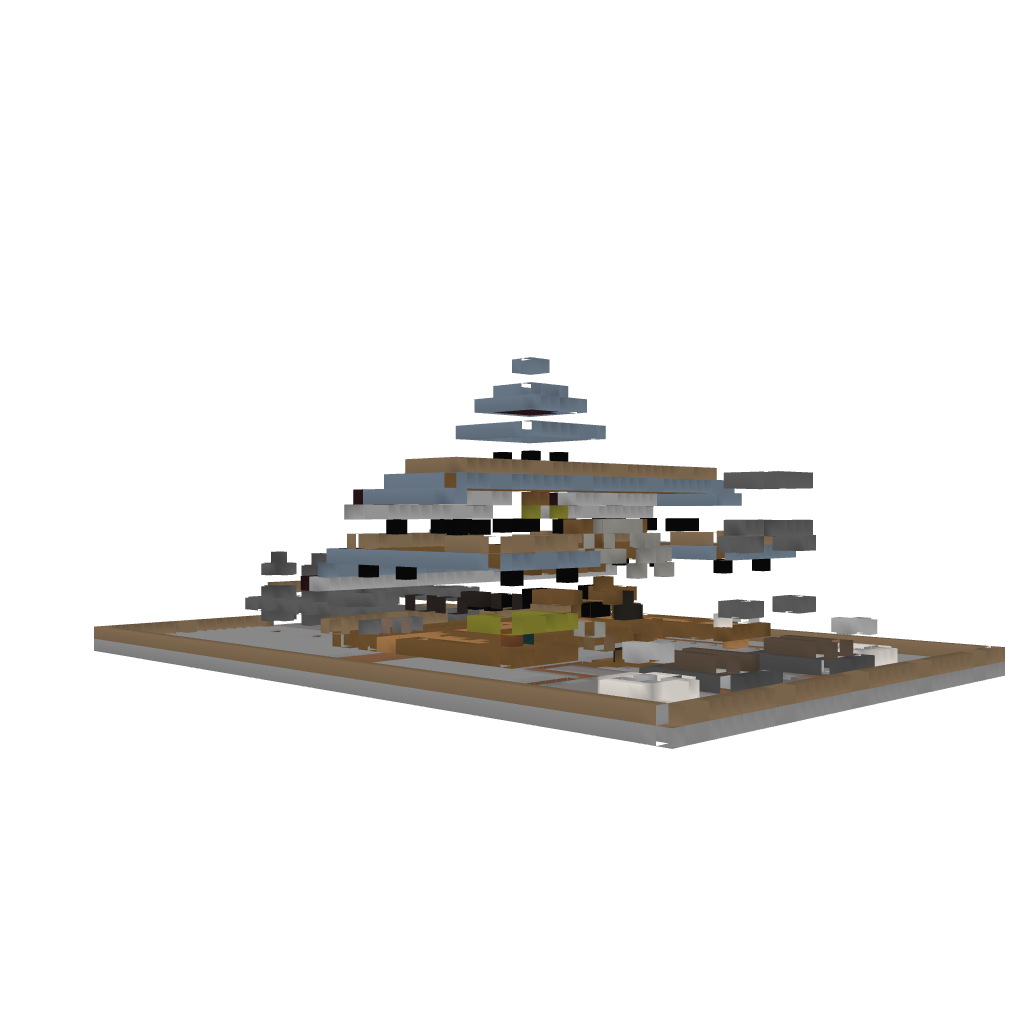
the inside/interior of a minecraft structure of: Victorian Mansion House